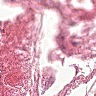
Metastatic tissue present: no